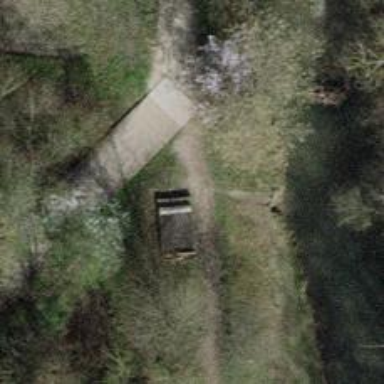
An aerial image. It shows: Bench.